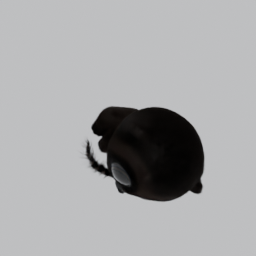
Label: animals